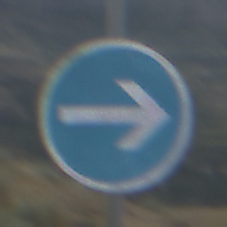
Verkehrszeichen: VorgeschriebeneFahrtrichtungHierRechts
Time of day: Midday
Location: Outdoor (Nature)
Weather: PartlyCloudy
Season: NotSpecified
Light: Natural